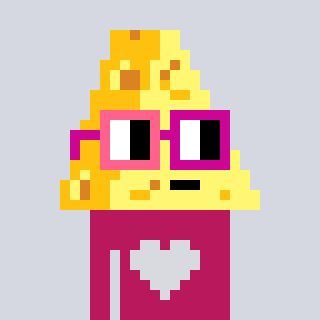
a pixel art character with square pink and red glasses, a cheese-shaped head and a darkpink-colored body on a cool background